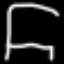
Label: bed